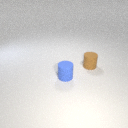
small brown rubber cylinder behind small blue rubber cylinder